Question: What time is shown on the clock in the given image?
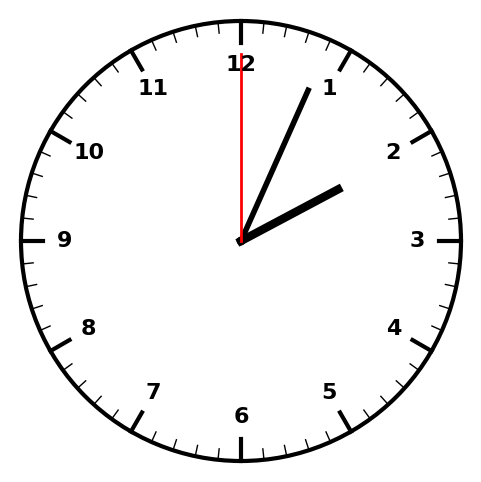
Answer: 02:04:00